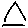
Label: triangle